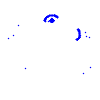
Particle: electron